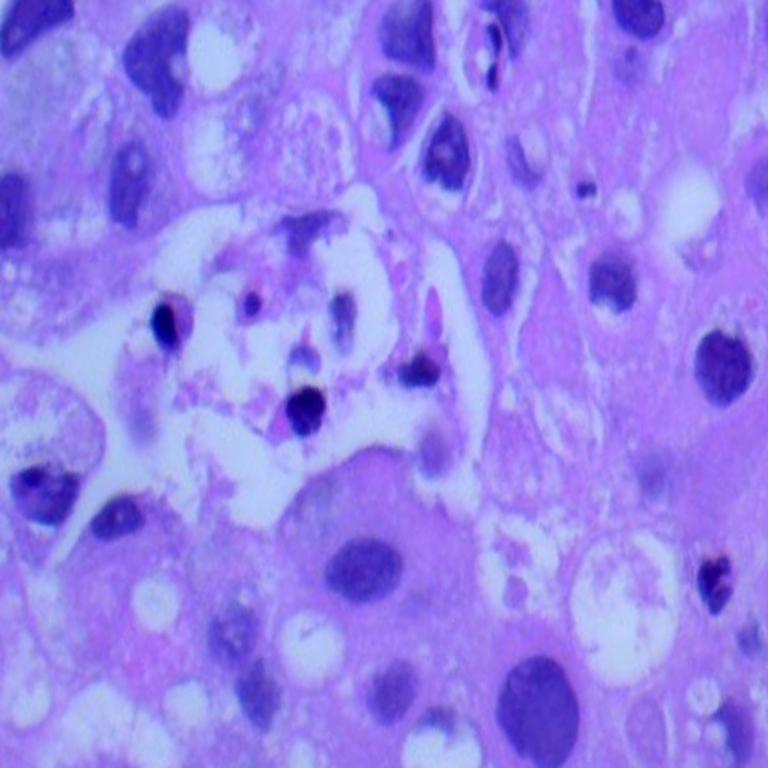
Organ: lung
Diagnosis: adenocarcinomas